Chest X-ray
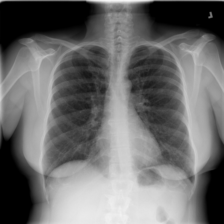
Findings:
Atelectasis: negative
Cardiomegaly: negative
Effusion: negative
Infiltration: negative
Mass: negative
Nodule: negative
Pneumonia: negative
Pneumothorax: negative
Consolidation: negative
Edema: negative
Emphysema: negative
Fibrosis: negative
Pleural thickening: negative
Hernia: negative